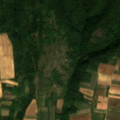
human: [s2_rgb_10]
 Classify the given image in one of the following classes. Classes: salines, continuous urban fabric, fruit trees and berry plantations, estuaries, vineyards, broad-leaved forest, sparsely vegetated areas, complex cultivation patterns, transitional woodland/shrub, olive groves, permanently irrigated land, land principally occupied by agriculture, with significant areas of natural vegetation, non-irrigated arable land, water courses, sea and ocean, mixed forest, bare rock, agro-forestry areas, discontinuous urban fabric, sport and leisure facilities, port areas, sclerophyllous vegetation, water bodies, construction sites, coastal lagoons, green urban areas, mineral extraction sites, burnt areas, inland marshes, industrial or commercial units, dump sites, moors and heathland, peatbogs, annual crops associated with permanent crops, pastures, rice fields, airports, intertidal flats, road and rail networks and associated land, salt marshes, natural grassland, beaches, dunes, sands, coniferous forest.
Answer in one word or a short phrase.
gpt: non-irrigated arable land, pastures, complex cultivation patterns, land principally occupied by agriculture, with significant areas of natural vegetation, broad-leaved forest